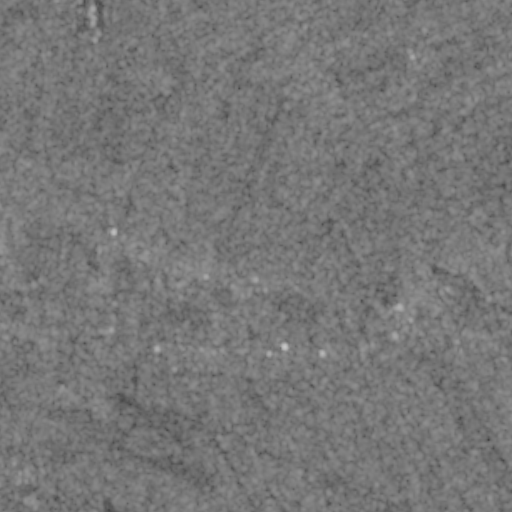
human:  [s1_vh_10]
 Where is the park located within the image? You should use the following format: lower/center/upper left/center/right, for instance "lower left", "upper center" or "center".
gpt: The park is located in the lower left of the image.
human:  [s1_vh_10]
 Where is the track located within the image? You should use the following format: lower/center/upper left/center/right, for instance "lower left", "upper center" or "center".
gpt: There is no track in the image.

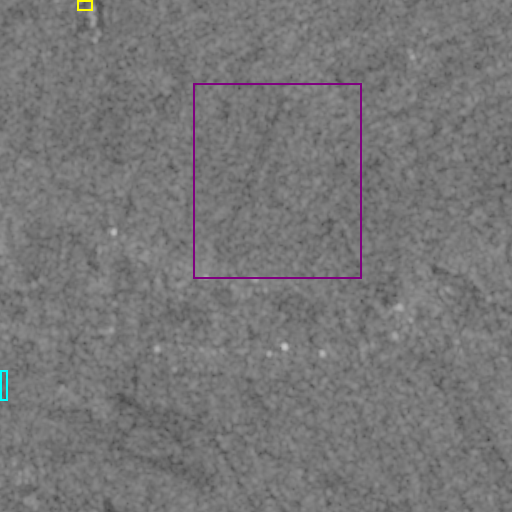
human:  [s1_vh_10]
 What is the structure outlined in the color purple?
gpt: The structure outlined in purple is a crop field.
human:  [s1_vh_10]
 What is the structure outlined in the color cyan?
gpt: The structure outlined in cyan is a park.
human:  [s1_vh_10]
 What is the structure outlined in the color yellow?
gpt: The structure outlined in yellow is a parking lot.
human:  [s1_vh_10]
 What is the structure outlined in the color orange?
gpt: There is no orange outline.